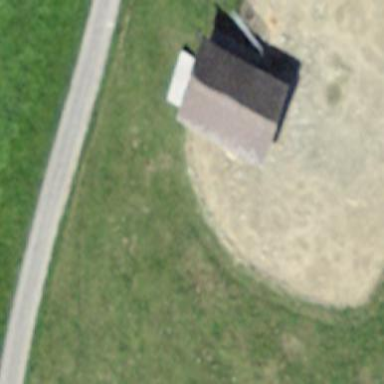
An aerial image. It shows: Sty building.